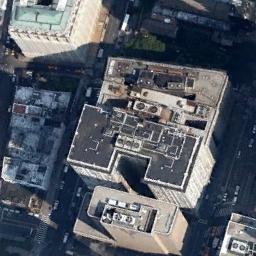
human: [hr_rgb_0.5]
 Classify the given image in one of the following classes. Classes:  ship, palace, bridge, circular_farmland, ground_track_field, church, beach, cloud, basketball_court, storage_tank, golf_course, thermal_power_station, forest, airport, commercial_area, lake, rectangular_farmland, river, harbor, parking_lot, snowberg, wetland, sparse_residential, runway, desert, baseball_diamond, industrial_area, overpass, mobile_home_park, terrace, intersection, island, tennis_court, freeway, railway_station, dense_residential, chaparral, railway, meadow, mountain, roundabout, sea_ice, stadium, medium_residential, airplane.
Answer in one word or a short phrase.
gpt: commercial_area